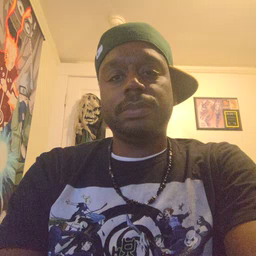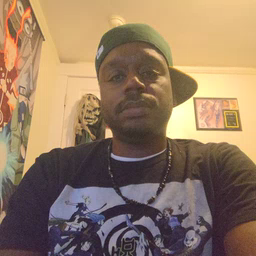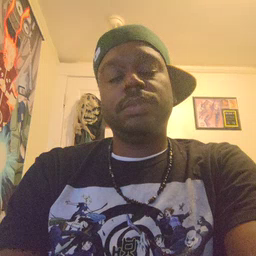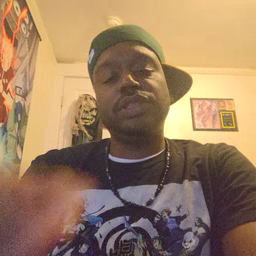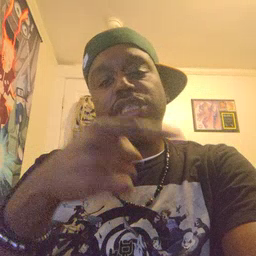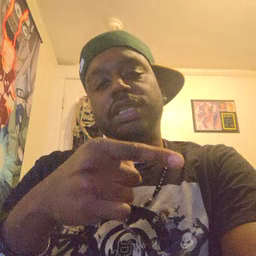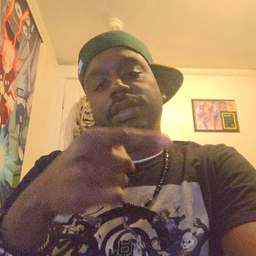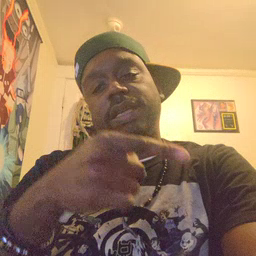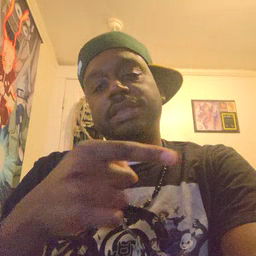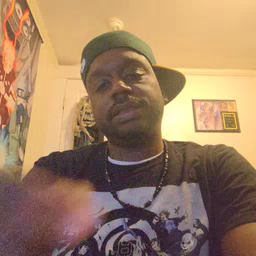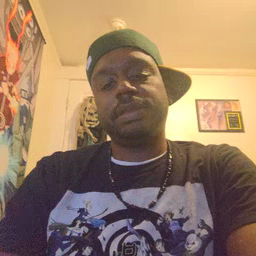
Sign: hesheit